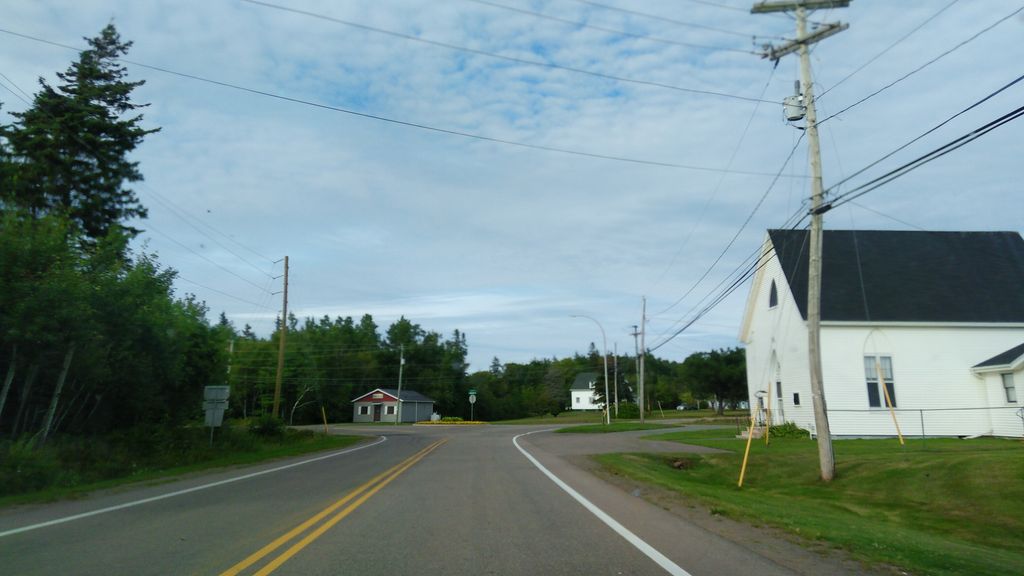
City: charlottetown